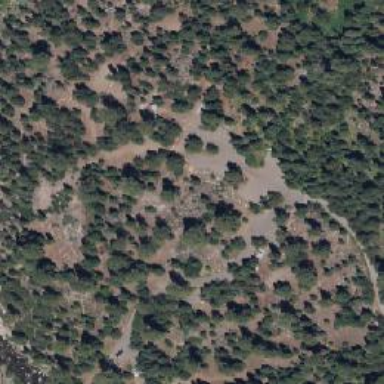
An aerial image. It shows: Campsite for tourism.